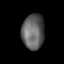
Tissue: lung
Cell type: T cells
Senescence score: 0.2438
Nuclear area (px): 776
Mean DAPI intensity: 97.564